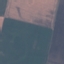
Land use / land cover class: AnnualCrop